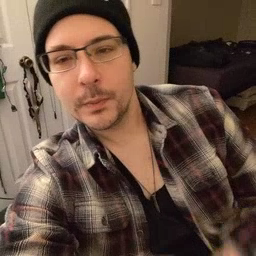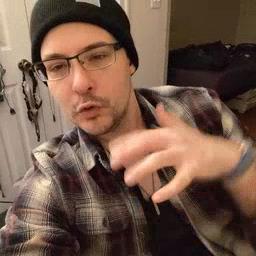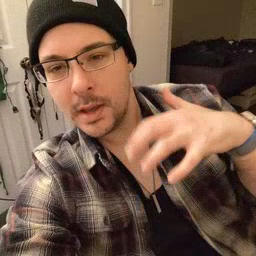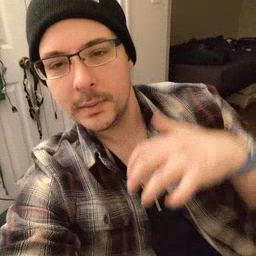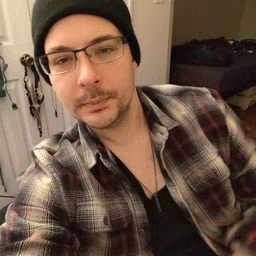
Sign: rain